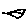
Label: bird